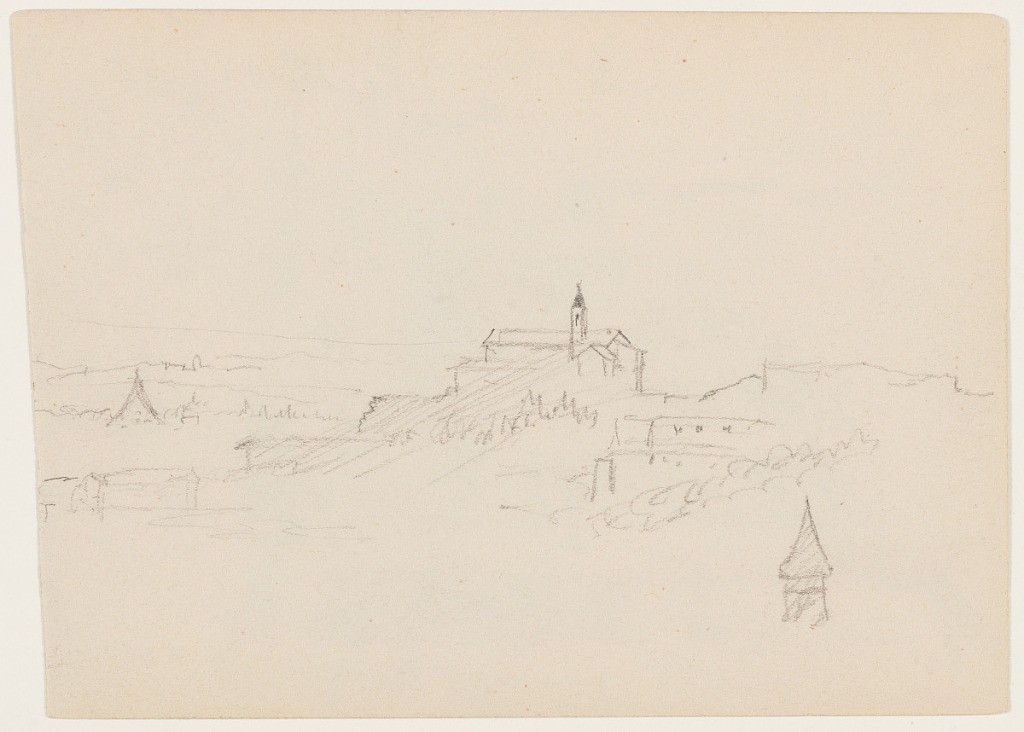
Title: Buildings on a Hilltop, Italy
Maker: Frederic Edwin Church, American, 1826–1900
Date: February 1869
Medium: Graphite on tan wove paper; verso: graphite
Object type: Drawing
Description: Landscape sketch showing a view of city buildings on a hill in or near Rome, Italy. In foreground at right, the conical top of a tower is visible. In the middle distance at center, a large building with a tower--likely a church--stands upon a hill overlooking Rome, which spreads across rolling terrain to the horizon at left.

Verso: Sketch of a street scene along the Via del Corso in Rome during Carnival. The street is viewed obliquely and rendered in one point perspective. The facades of the buildings on the left are visible as they extend down the street, while, at right, only the side of the nearest building in shown. The buildings are lavishly decorated with flags and banners that wave from the windows and balconies. Numerous figures walk through the street while others hang out of their windows.